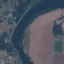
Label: River